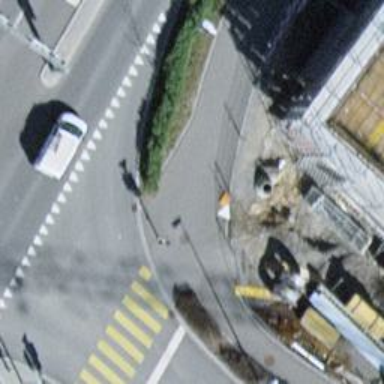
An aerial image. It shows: Asphalt footway.